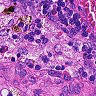
Metastatic tissue present: no